Aerial crown-view tile of a tropical tree (Barro Colorado Island, Panama), acquired 20250124:
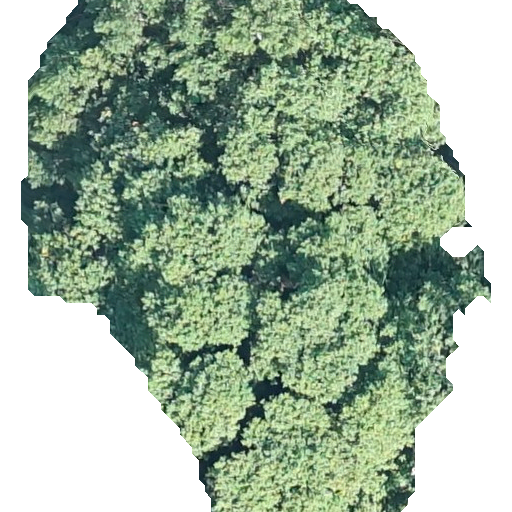
Species: Hieronyma alchorneoides
GBIF accepted scientific name: Hieronyma alchorneoides
Crown area: 317.433 m²